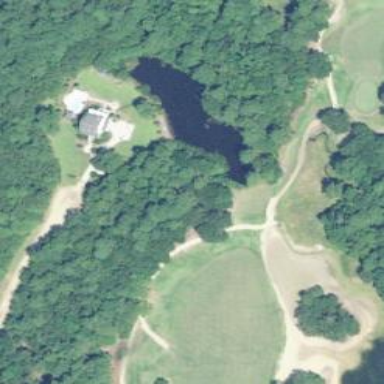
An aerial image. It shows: Water hazard in golf course. The hazard is natural water feature.